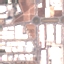
Land use / land cover class: Industrial